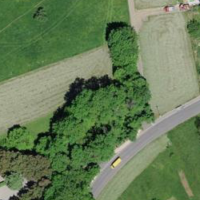
EUNIS habitat code: 25
Species observed at this site:
Euonymus europaeus